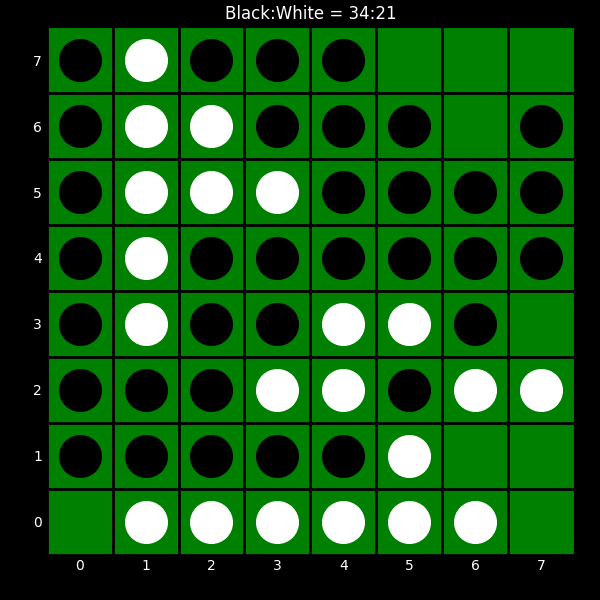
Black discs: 34
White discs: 21